Interaction volume radius: 5 \u00c5
Interaction volume height: 10 \u00c5
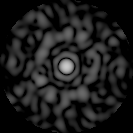
Disorder parameter: 0.8013